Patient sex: F
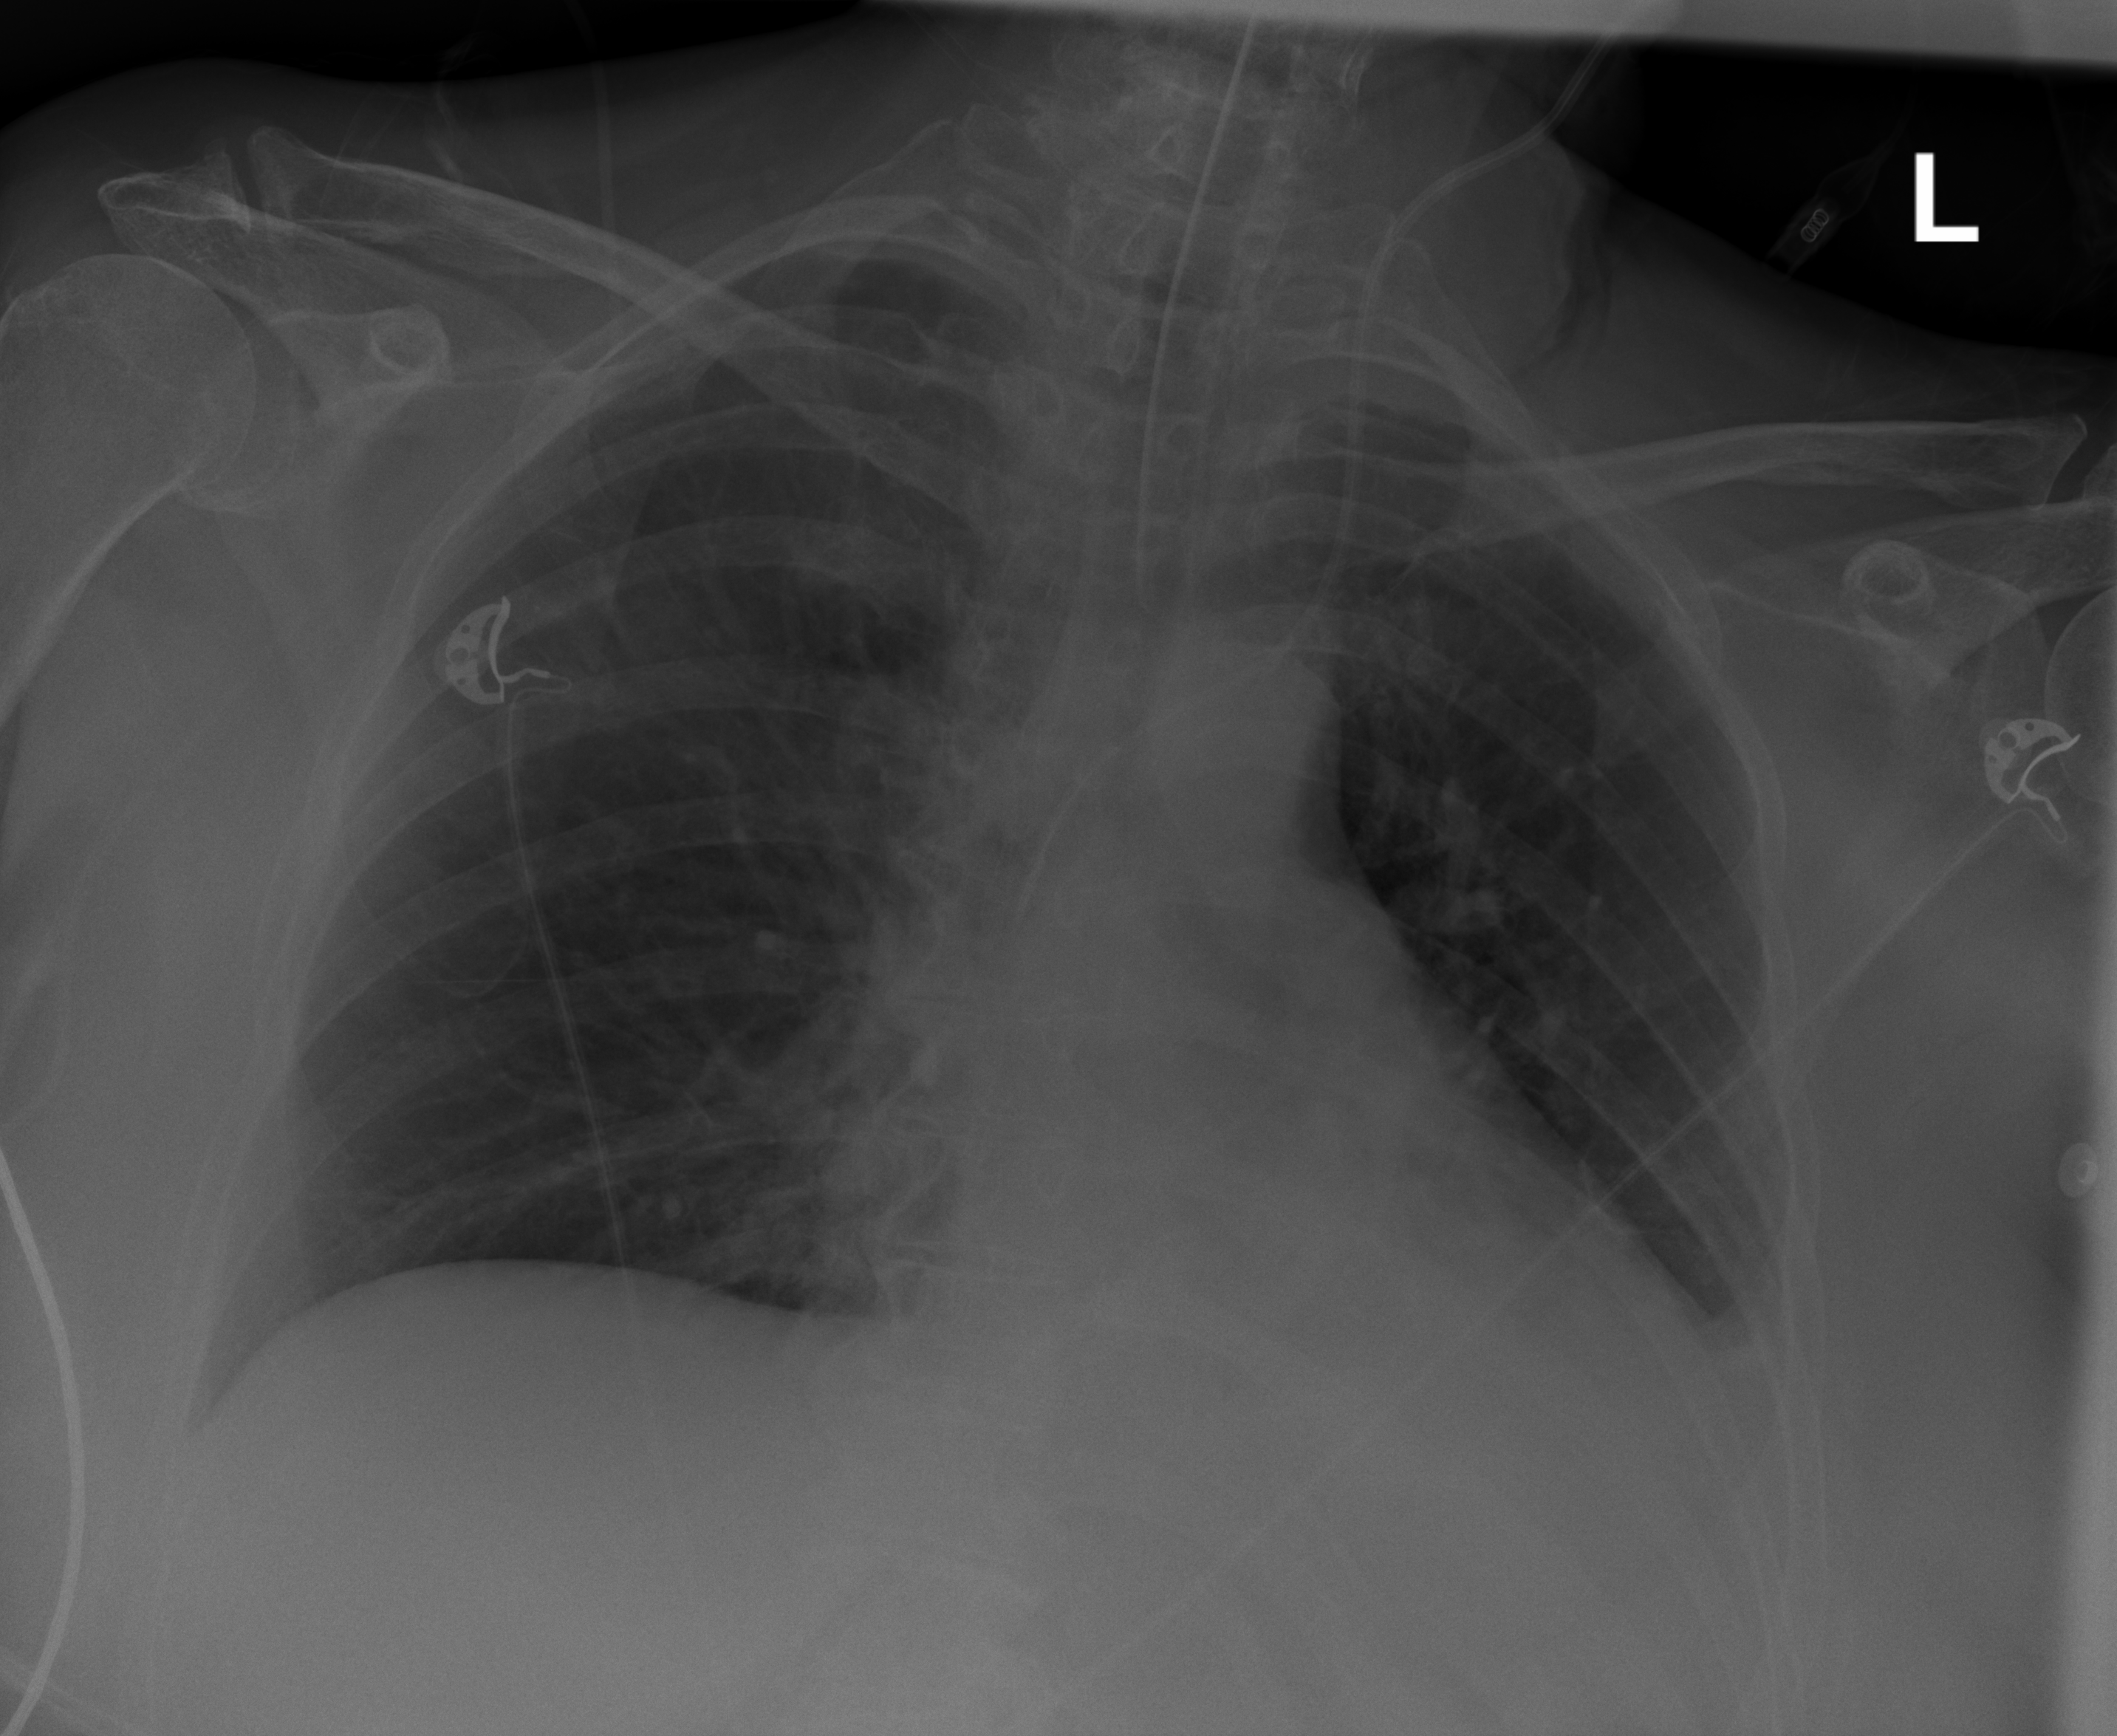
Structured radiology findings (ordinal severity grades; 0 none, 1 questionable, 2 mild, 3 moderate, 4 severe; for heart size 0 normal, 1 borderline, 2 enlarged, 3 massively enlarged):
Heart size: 0
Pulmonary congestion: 0
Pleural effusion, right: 0
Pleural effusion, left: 2
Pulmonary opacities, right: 0
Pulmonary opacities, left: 0
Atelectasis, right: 0
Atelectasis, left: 0